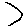
Label: moon